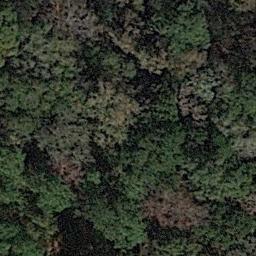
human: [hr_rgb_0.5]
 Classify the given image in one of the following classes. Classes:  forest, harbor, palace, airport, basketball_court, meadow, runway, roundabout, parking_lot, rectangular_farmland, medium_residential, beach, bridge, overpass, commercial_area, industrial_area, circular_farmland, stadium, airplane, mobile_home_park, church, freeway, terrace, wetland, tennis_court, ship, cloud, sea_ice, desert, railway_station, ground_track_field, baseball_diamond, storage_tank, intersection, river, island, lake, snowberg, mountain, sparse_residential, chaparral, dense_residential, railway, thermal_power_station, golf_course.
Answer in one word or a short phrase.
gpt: forest